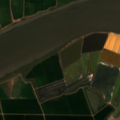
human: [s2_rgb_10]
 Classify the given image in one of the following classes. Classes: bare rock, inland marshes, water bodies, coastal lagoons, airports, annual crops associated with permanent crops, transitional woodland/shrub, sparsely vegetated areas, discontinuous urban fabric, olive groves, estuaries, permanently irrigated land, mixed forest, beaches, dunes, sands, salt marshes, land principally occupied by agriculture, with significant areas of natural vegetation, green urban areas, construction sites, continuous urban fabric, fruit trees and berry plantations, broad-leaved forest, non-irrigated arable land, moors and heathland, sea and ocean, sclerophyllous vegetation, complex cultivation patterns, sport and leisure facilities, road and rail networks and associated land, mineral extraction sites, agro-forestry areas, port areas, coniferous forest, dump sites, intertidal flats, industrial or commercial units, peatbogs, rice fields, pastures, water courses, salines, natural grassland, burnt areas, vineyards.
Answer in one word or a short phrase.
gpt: rice fields, salines, water courses